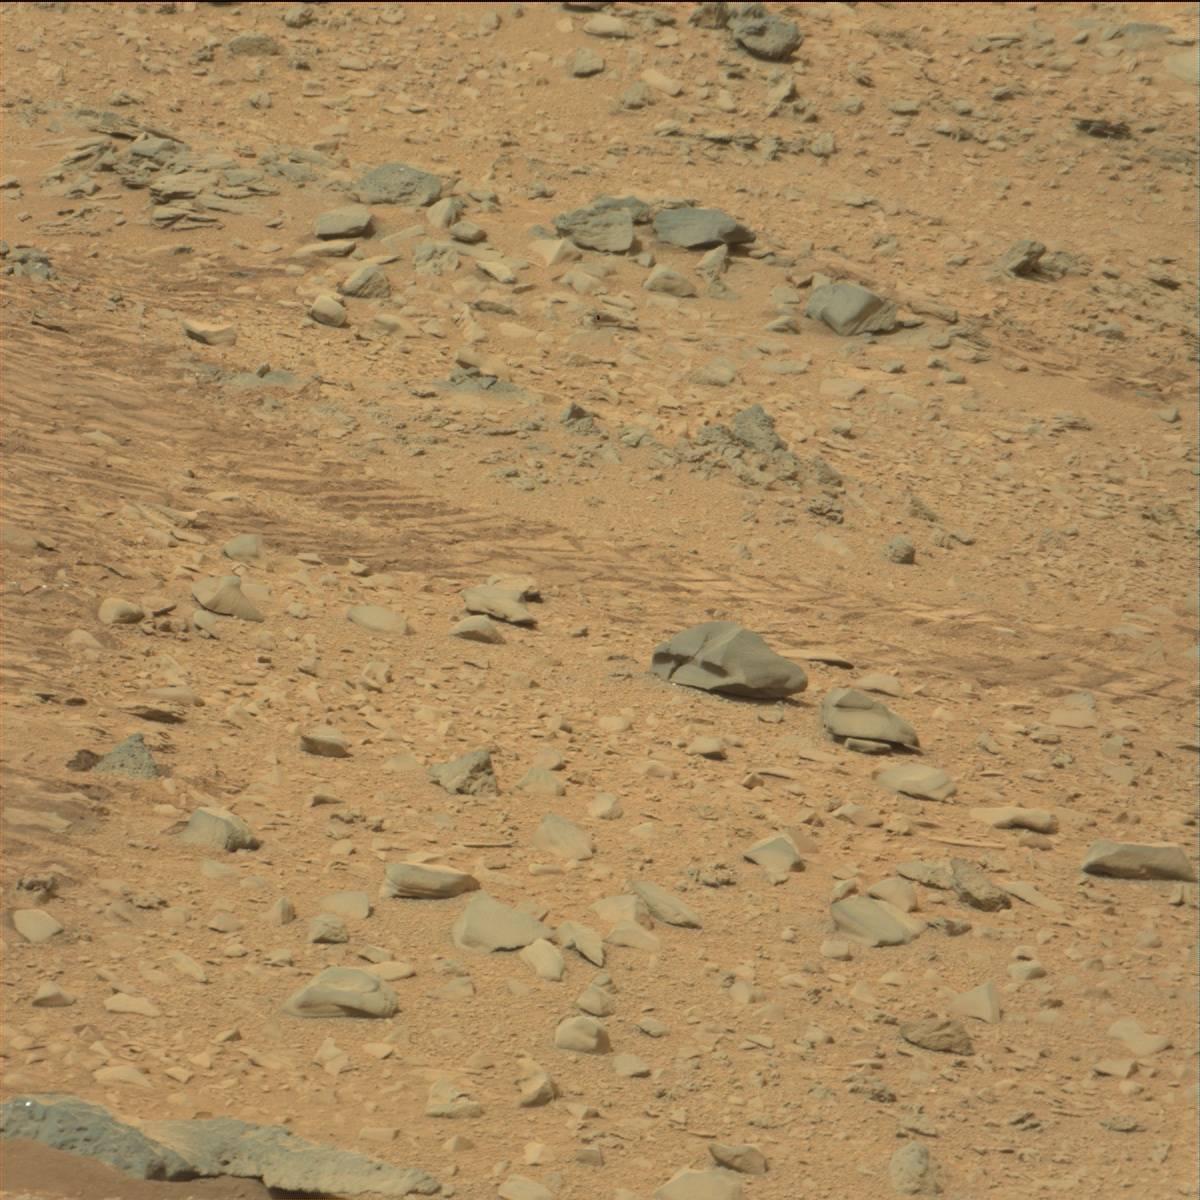
Terrain classes present: Bedrock, Rock, Sand / Soil, Track